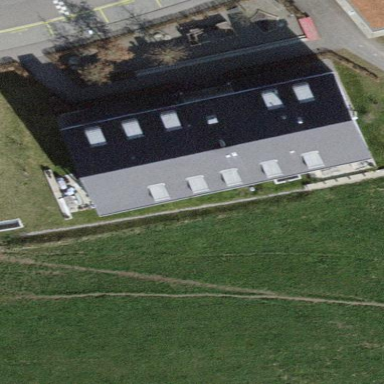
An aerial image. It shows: Gabled roof on building that houses apartments.